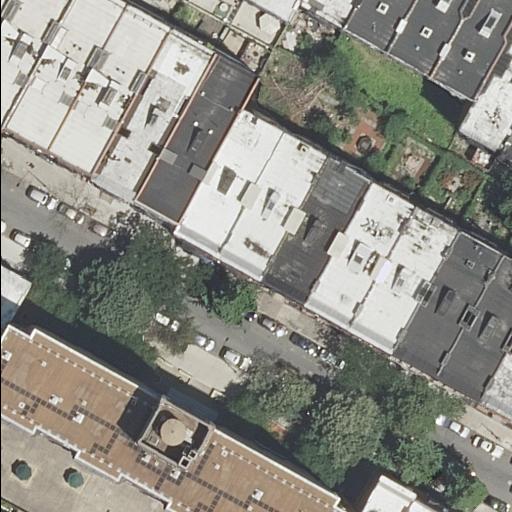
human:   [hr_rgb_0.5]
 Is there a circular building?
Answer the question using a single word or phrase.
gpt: no

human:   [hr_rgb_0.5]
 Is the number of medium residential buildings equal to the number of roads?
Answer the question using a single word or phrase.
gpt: no

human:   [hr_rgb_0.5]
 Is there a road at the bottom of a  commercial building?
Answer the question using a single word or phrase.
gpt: no

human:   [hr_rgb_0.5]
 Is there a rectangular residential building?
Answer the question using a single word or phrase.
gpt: yes

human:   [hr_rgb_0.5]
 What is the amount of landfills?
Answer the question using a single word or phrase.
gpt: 0

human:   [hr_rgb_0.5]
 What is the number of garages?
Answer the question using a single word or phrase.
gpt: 0

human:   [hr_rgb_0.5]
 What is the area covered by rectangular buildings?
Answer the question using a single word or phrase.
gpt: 3288m2

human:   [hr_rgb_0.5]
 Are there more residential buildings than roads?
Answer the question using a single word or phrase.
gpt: yes

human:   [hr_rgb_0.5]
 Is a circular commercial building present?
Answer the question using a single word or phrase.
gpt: no

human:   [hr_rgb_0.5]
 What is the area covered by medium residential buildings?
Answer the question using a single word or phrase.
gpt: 4621m2

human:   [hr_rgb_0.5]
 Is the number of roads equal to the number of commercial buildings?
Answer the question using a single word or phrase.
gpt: no

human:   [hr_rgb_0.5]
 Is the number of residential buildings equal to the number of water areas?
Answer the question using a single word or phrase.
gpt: no

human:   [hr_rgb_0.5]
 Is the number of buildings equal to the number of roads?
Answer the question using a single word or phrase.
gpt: no

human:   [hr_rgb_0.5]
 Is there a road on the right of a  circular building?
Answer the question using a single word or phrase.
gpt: no

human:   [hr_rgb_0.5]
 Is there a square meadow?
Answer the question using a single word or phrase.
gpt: no

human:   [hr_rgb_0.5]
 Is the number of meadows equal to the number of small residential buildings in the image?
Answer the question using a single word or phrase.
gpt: no

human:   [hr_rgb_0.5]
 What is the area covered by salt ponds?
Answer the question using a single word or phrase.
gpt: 0m2

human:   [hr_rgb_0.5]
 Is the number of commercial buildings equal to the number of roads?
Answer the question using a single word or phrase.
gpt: no

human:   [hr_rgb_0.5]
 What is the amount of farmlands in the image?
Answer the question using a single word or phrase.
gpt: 0

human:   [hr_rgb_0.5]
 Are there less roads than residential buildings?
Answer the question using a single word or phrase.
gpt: yes

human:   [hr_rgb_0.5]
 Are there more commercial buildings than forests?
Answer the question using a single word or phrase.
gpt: no

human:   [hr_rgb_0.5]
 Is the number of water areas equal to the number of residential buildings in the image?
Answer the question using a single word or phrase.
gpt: no

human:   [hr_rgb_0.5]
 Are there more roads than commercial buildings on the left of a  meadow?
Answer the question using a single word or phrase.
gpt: yes

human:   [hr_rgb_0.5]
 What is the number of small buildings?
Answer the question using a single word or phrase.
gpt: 8

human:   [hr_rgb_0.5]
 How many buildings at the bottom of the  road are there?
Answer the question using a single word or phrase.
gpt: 3

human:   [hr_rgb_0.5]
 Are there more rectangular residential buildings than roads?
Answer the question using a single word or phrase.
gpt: yes

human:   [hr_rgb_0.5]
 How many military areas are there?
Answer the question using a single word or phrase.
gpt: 0

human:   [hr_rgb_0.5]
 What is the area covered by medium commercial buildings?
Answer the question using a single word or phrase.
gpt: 0m2

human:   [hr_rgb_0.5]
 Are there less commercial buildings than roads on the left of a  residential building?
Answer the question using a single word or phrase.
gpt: yes

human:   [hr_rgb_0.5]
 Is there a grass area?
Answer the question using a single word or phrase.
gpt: no

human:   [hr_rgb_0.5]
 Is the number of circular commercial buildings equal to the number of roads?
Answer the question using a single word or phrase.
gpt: no

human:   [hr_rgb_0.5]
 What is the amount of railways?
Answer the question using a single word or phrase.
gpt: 0

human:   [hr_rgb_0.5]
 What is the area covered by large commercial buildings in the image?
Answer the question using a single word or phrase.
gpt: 0m2

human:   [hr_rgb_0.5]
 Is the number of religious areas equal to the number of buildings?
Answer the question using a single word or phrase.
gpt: no

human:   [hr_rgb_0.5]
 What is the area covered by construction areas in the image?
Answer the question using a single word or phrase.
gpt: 0m2

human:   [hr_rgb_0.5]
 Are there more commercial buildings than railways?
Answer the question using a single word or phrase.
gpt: no